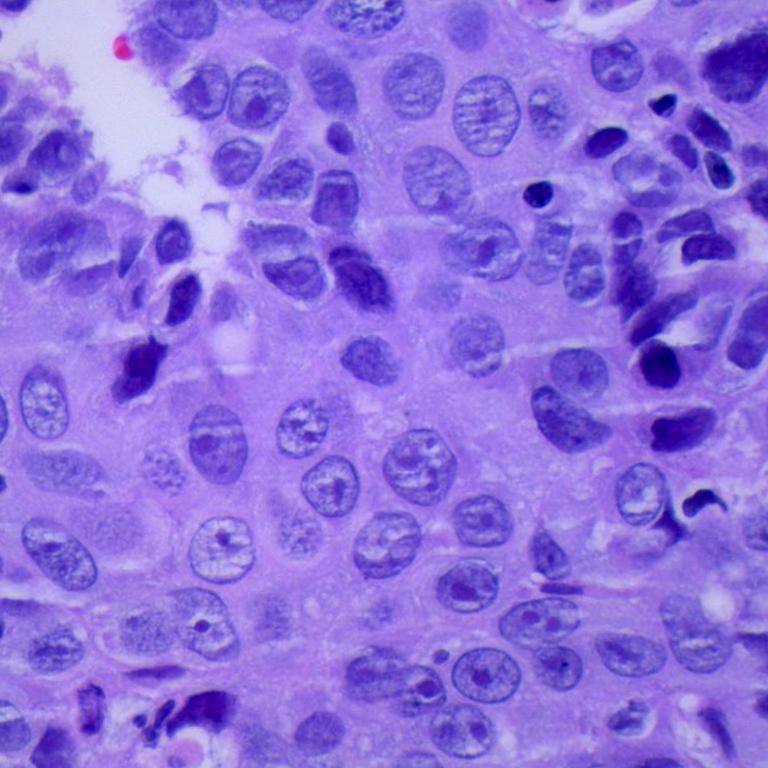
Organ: lung
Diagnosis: squamous carcinomas